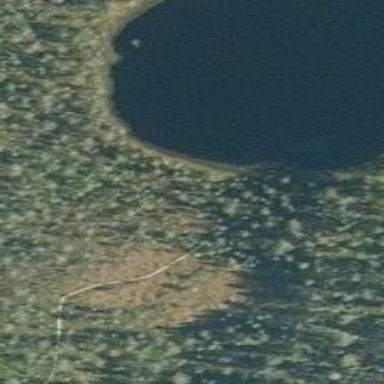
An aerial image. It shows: Serene lake.